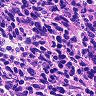
Metastatic tissue present: no